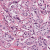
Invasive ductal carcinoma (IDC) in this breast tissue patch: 1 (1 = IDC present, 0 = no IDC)